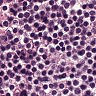
Metastatic tissue present: no